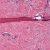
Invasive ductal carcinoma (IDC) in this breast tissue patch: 0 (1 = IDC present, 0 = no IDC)